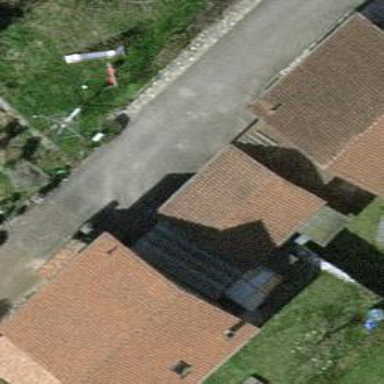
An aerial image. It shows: Group of garages.